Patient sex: F
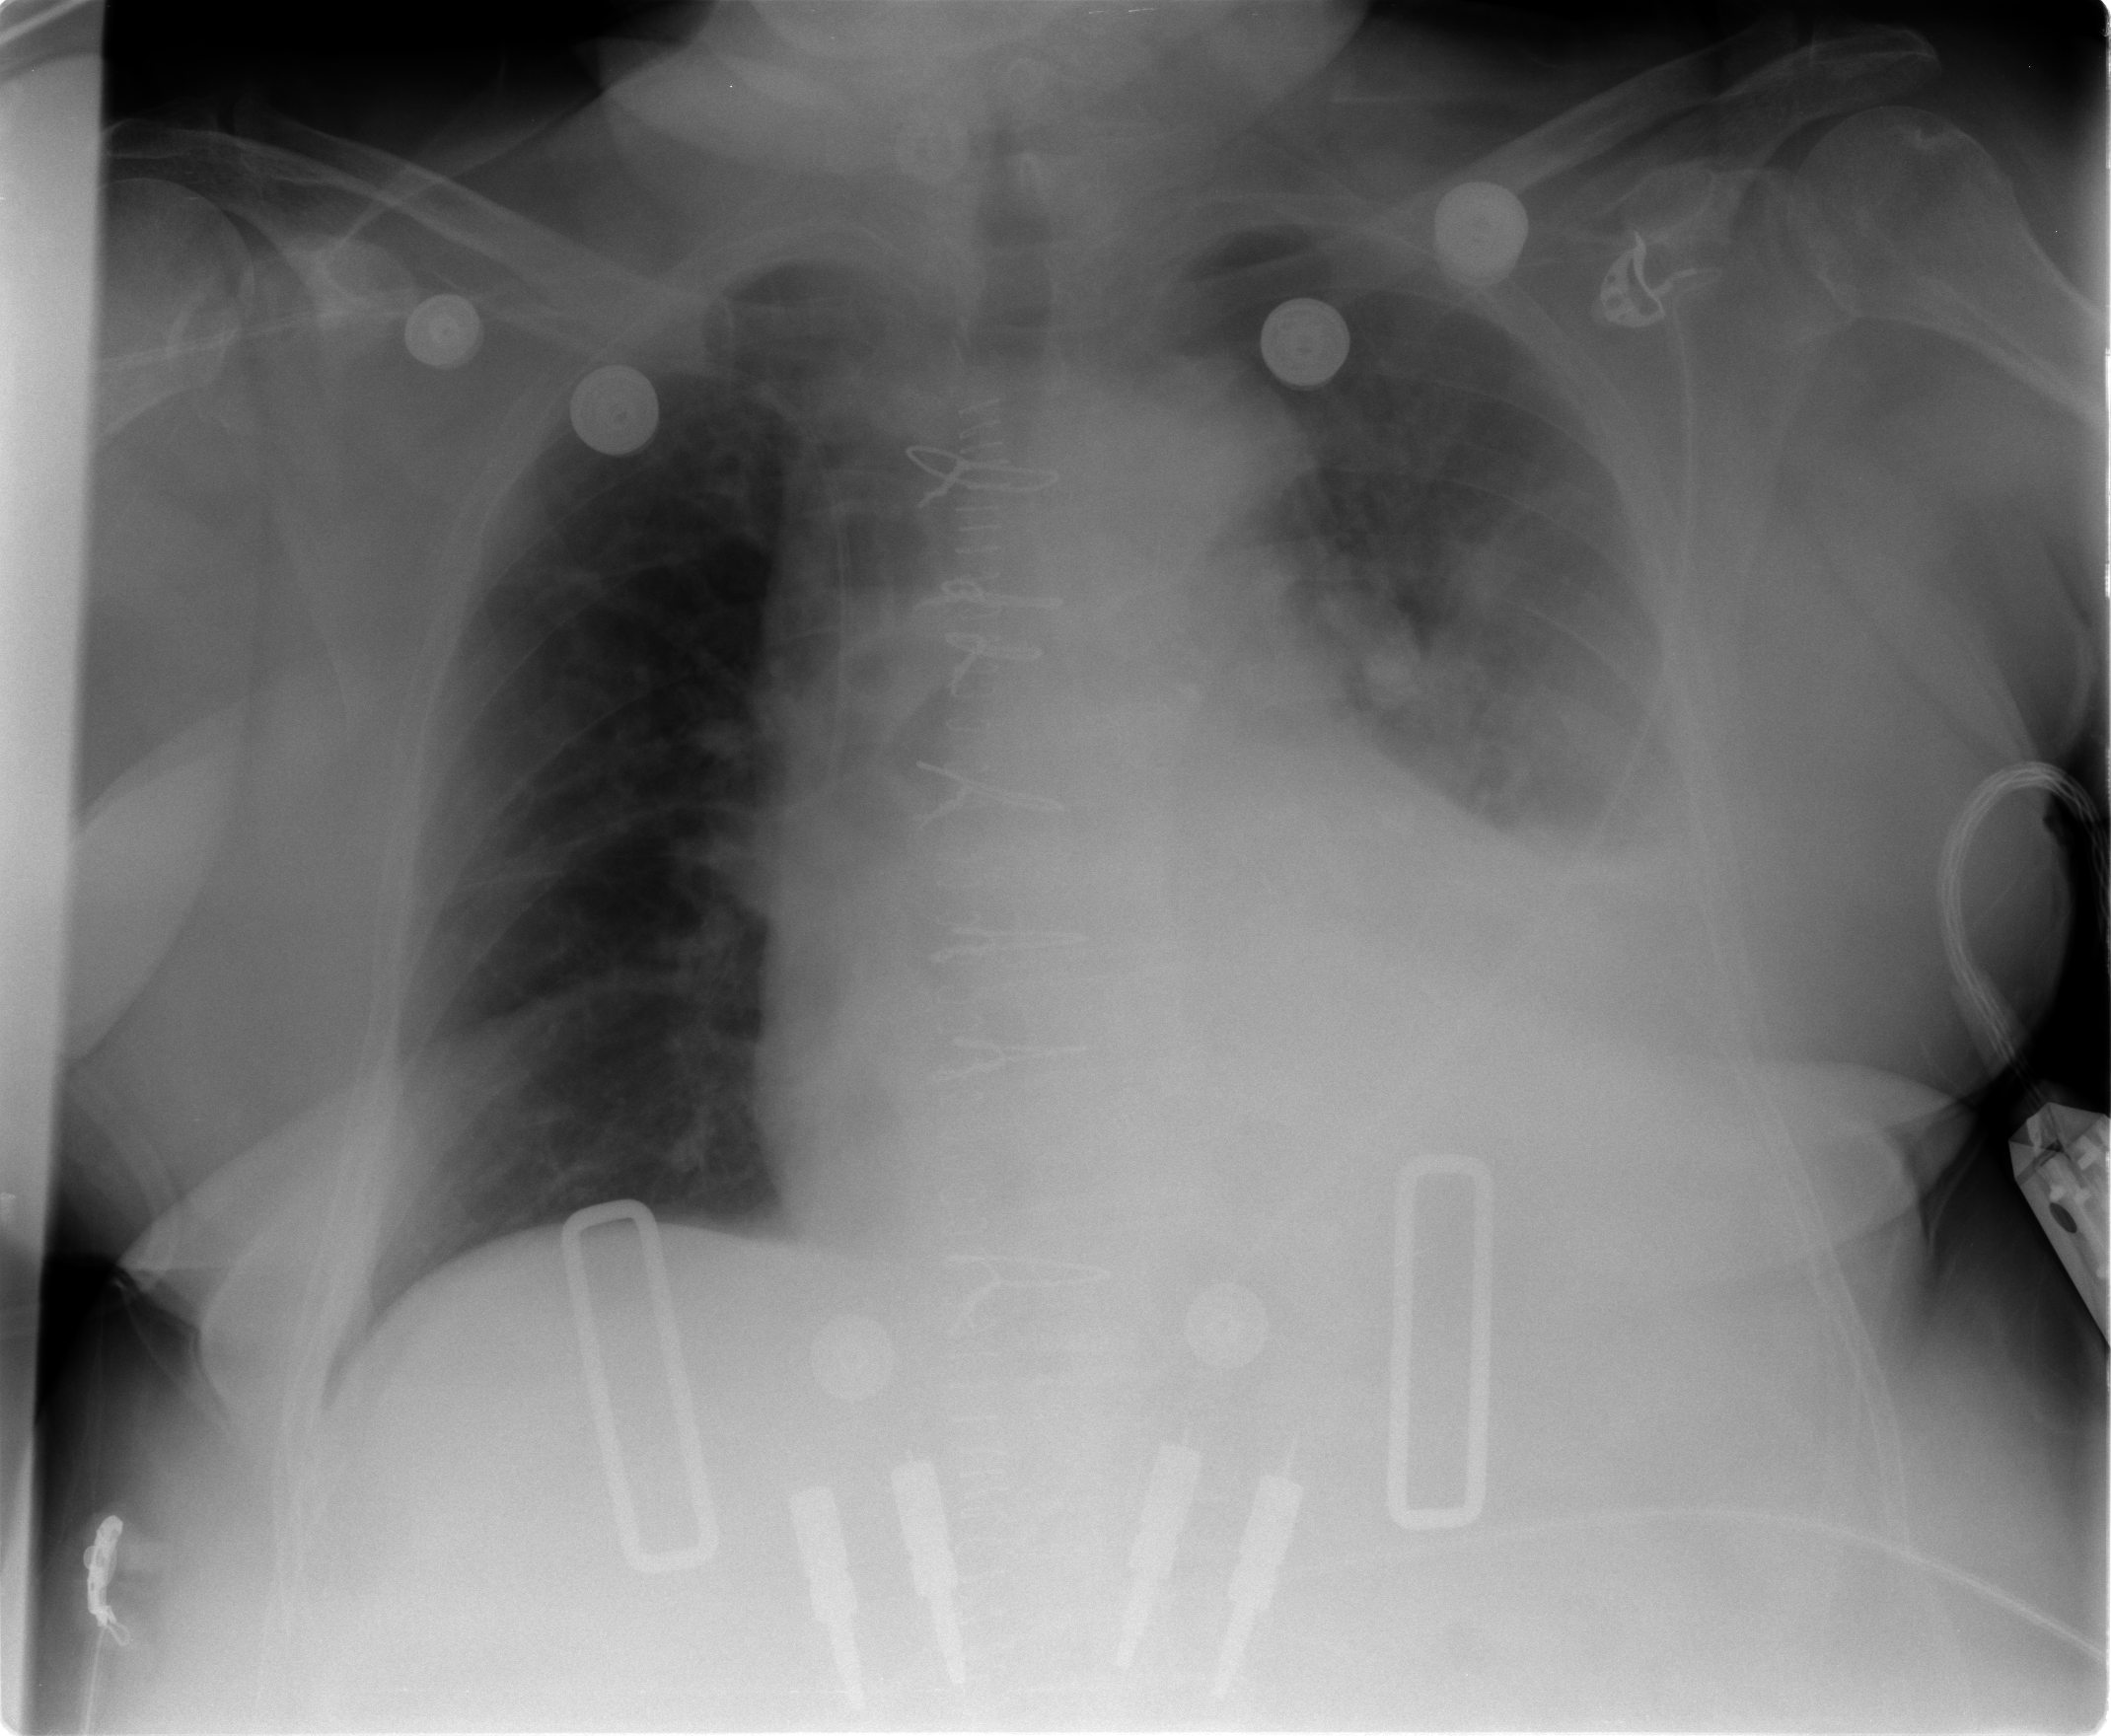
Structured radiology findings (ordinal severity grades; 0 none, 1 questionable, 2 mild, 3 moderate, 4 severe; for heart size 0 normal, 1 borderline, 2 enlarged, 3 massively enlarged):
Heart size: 2
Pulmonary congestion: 2
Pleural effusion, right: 0
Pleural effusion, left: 3
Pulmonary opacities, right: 0
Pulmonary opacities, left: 1
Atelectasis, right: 0
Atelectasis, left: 3